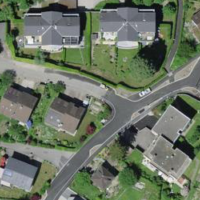
EUNIS habitat code: 55
Species observed at this site:
Cornus sanguinea
Corylus avellana